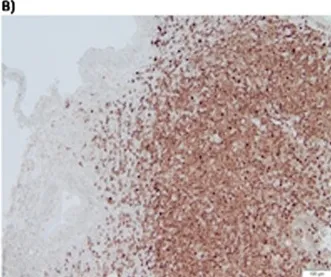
Pathological images from biopsy specimen. . B. Cyclin D1 expression in majority of nuclei. (x100).
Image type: pathology (immunostaining)